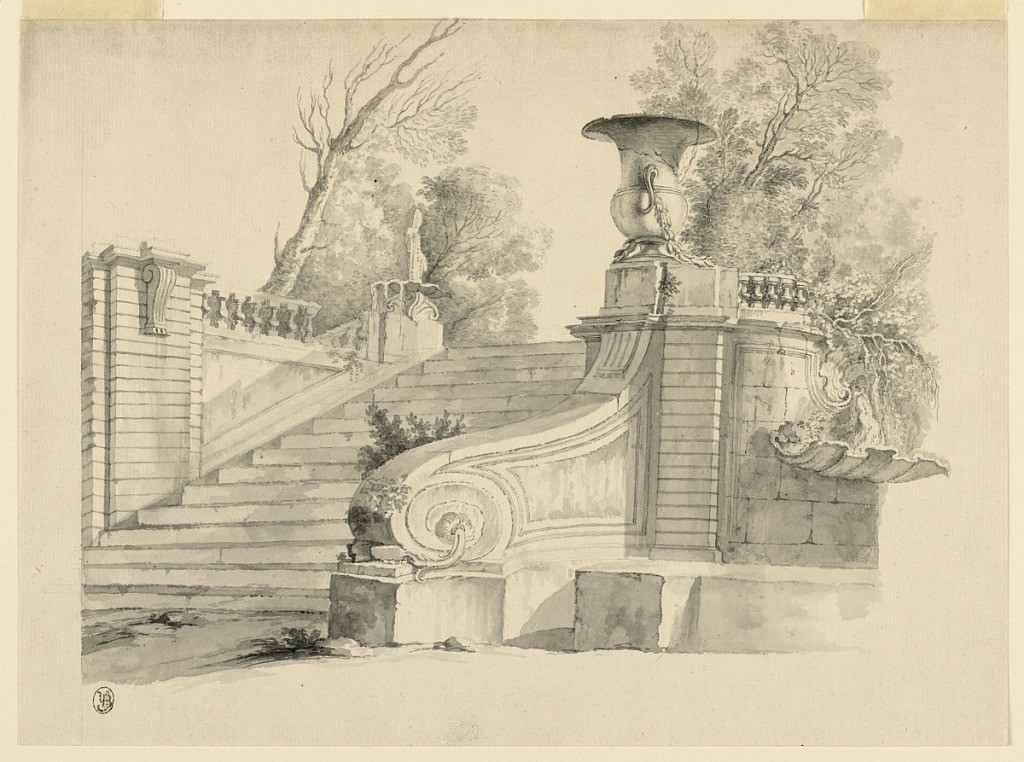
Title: Fantasy. A staircase in a park, in ruins.
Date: ca. 1760
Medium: Black crayon, brush and wash with black ink.
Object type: Drawing
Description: The staircase leads to a terrace.  A fountain is beside its left top corner. Another fountain is on the substructure of the terrace at right; water flows from a mask in a shell.